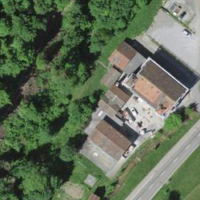
EUNIS habitat code: 54
Species observed at this site:
Symphoricarpos albus